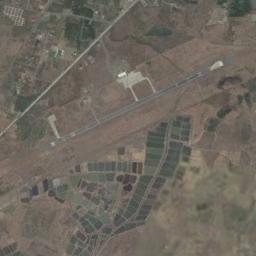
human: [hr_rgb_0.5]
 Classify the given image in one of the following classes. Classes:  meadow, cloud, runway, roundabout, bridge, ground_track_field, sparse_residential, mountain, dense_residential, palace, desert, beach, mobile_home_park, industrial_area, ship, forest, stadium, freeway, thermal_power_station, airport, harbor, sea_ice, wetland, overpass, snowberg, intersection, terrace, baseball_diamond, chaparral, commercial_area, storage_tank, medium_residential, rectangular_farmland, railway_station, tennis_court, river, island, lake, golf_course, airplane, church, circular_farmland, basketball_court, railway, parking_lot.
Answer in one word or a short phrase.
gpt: airport